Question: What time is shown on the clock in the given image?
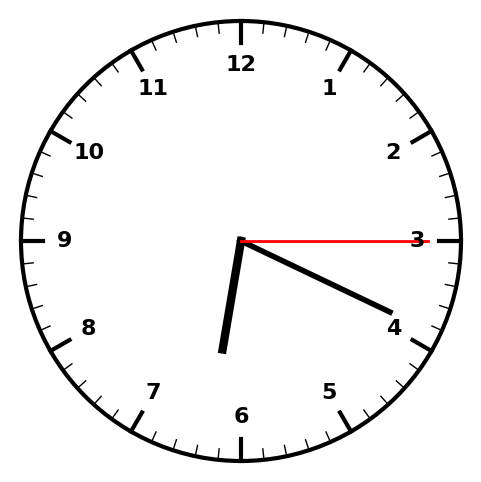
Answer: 06:19:15